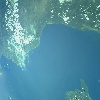
Label: water